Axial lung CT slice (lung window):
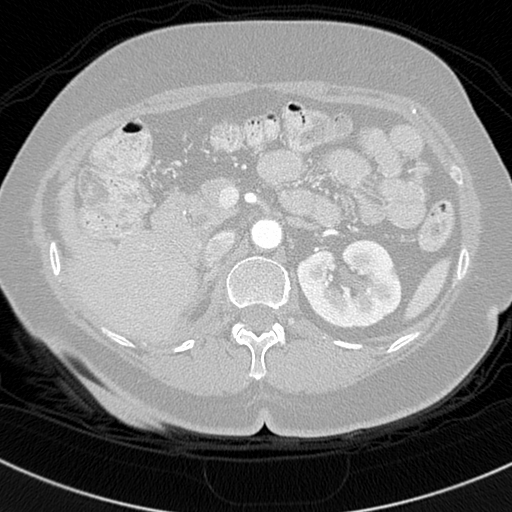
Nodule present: no